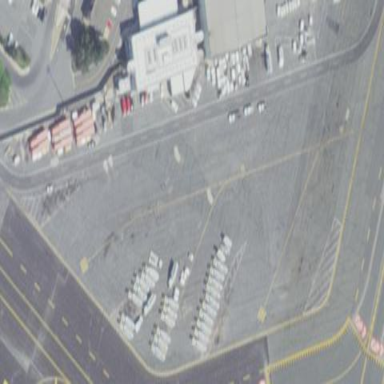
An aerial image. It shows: Apron at the airport.